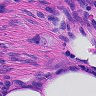
Metastatic tissue present: yes